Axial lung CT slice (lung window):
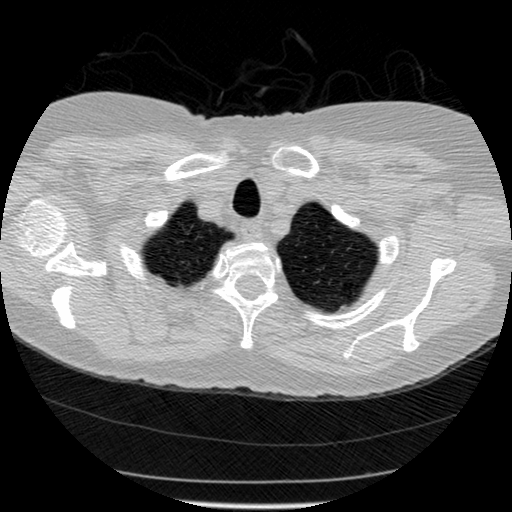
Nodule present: no